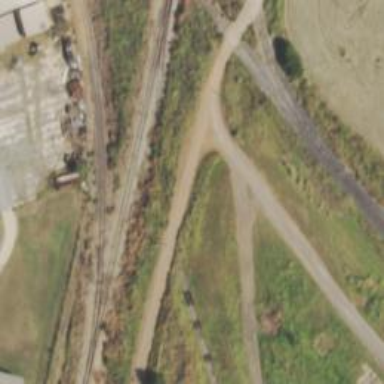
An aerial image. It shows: Disused railway spur service.